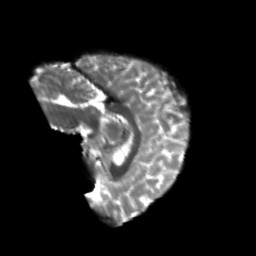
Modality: T2w
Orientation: sagittal
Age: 20
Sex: male
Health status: healthy
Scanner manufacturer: philips
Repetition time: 7.395 s
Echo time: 0.08599 s